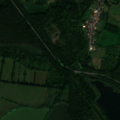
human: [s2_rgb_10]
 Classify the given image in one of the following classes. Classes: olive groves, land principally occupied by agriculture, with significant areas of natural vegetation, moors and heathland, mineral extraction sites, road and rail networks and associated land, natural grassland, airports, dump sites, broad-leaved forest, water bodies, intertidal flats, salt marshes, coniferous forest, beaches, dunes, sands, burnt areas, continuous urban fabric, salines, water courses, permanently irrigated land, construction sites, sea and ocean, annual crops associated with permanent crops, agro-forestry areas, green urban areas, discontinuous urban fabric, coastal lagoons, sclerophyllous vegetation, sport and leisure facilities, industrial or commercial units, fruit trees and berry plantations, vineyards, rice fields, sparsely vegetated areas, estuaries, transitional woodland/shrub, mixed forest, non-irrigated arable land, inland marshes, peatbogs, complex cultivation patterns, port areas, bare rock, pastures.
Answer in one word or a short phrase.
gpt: discontinuous urban fabric, pastures, complex cultivation patterns, land principally occupied by agriculture, with significant areas of natural vegetation, broad-leaved forest, water bodies